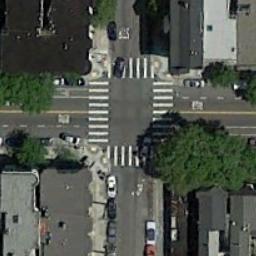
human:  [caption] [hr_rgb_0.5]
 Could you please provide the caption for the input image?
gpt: There are several moving vehicles on the road at the intersection, With many buildings and some trees around the intersection .

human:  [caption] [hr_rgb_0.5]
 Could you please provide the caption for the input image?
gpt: An intersection with normal traffic is between some buildings .

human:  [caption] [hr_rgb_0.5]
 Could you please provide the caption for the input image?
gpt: There are many buildings beside the intersection .

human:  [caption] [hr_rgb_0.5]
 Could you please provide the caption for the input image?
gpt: There are houses and trees near the crossroads .

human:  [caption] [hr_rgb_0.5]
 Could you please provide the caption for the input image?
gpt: There are some green trees and black buildings beside the intersection .